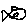
Label: fish